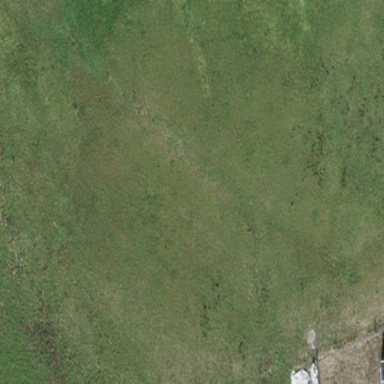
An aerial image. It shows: Open area covered with grass.